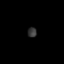
Tissue: lung
Cell type: Epithelial cells
Senescence score: 0.2109
Nuclear area (px): 89
Mean DAPI intensity: 52.112